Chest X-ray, AP view. Patient: 62 years old, sex F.
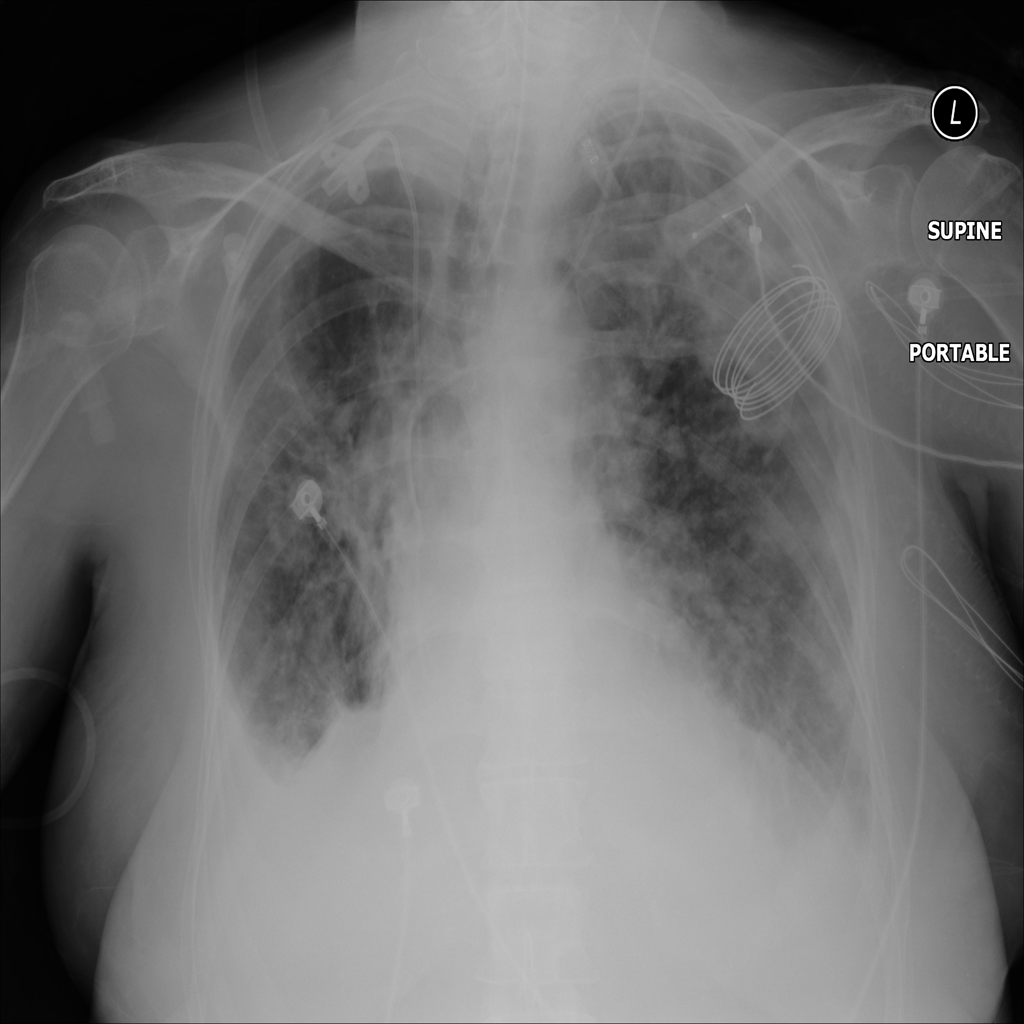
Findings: Effusion, Infiltration